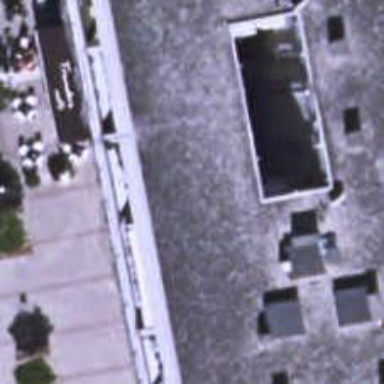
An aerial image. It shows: Restaurant.